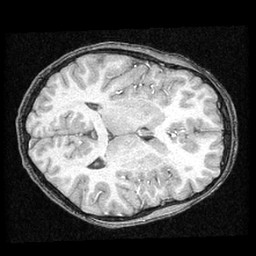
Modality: T1w
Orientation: axial
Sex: male
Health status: ill
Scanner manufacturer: ge
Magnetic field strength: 1.5 T
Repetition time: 21 s
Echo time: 0.008 s